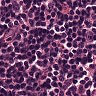
Metastatic tissue present: no